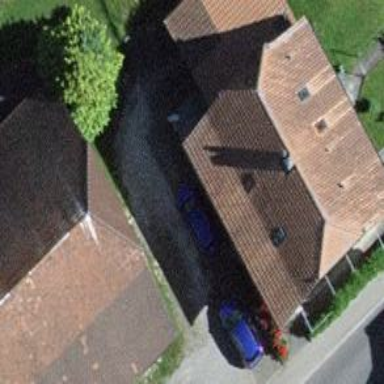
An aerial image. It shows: Garage building.